Question: I have a DataGrid bound on a simple ObservableCollection of objects with some enums and strings.
(5 enums and 2 strings to be excact). Now, two of these enums (which are the same type) need to use their Descriptor to be shown in the comboBox. But I cant figure out how to tell the individual columns to use the description of the enum.
This is my dataGrid
'''
<DataGrid x:Name="dataGrid" ItemsSource="{Binding StartConditions}" CanUserReorderColumns="False" CanUserSortColumns="False"
AutoGenerateColumns="True" CanUserResizeRows="False" CanUserAddRows="False" CellStyle="{StaticResource DataGridCellStyle}"
SelectedItem="{Binding SelectedStartCondition}">
</DataGrid>
'''
And this is the enum with the descriptions I bind.
'''
enum Size
{
[Description("8-Bit")]
EightBit,
[Description("16-Bit")]
SixteenBit,
Bit0,
Bit1,
Bit2,
Bit3,
Bit4,
Bit5,
Bit6,
Bit7,
Lower4,
Upper4
}
'''
And this is how my DataGrid looks.

The two columns who'd need the description are Size1 and Size2.
The columns are auto generated and I just cant figure out how to use the enum descriptions.
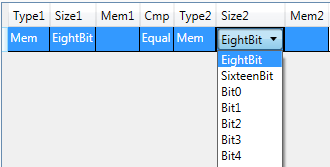
Answer: What you want to achieve is possible, but a little bit tricky and not very wise in terms of performance. You are going to modify columns generation process to display the correct text.
of all, attach to the <URL> event of your 'DataGrid':
'''
<DataGrid x:Name="dataGrid"
...
AutoGeneratingColumn="dataGrid_AutoGeneratingColumn" />
</DataGrid>
'''
In this handler, you can modify the columns:
'''
void dataGrid_AutoGeneratingColumn(object sender, DataGridAutoGeneratingColumnEventArgs e)
{
// e.Column contains the generated column
}
'''
, you can access the 'e.Column' property and apply a 'DataTemplate'.
This 'DataTemplate' would then use a for displaying the correct text in the 'ComboBoxColumn'. This converter would try to "parse" the enum member attribute as display name, or just display the actual enum value.
As OP mentioned, 'DataGridColumn' doesn't provide a 'CellTemplate' property.
Therefore, you have to override the created column in the event handler:
'''
var oldColumn = e.Column;
var newColumn = new DataGridTemplateColumn();
// Copy required properties from 'oldColumn' to 'newColumn'
// Create cell template (or load from XAML resources)
var cellTemplate = new DataTemplate();
// modify template...
newColumn.CellTemplate = cellTemplate;
e.Column = newColumn;
'''